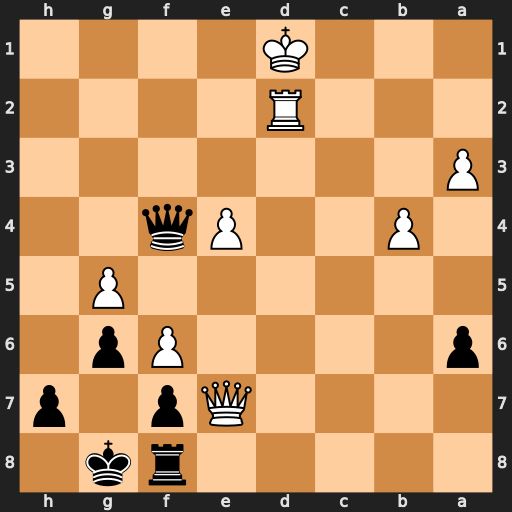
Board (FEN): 5rk1/4Qp1p/p4Pp1/6P1/1P2Pq2/P7/3R4/3K4
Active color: b
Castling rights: -
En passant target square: -
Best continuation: Qf1+ Kc2 Rc8+ Qc5 Rxc5+